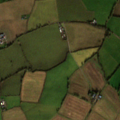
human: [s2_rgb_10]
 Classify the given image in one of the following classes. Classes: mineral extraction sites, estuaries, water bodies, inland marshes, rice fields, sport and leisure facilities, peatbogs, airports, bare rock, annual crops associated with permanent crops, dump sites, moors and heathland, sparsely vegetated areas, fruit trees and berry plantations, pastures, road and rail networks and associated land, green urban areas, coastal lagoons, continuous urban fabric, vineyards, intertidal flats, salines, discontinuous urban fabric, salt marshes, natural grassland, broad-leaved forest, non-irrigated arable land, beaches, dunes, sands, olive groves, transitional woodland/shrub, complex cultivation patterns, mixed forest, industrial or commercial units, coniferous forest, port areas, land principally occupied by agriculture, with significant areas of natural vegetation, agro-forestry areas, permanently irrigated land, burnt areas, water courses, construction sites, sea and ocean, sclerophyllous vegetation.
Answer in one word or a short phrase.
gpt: non-irrigated arable land, pastures